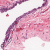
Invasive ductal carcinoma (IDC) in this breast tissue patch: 0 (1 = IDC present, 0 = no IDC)